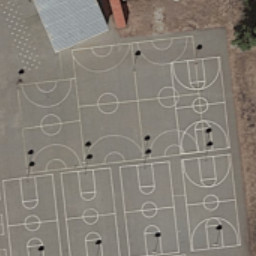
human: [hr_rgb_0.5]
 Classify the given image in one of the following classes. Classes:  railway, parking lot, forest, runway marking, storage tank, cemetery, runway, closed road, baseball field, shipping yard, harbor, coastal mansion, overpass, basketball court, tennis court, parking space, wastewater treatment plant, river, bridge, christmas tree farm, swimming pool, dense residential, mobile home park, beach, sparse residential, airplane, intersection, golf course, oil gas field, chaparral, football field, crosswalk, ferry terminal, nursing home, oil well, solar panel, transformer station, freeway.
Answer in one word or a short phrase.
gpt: basketball court